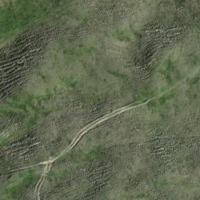
EUNIS habitat code: 25
Species observed at this site:
Lasiommata megera